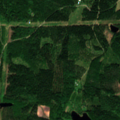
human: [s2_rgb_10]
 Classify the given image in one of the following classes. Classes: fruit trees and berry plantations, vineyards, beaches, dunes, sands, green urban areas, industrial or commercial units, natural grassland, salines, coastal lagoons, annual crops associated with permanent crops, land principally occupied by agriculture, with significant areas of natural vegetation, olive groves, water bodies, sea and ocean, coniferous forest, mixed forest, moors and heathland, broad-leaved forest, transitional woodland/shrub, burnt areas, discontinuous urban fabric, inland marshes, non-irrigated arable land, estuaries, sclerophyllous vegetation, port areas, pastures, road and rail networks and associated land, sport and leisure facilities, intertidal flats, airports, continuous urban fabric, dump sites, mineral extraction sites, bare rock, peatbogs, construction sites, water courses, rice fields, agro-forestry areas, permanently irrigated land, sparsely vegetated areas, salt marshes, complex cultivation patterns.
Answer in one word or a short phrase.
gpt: coniferous forest, mixed forest, transitional woodland/shrub